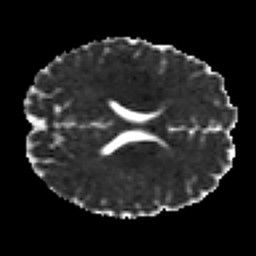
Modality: MD
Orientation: axial
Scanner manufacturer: siemens
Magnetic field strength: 3 T
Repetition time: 7.8 s
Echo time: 0.09 s